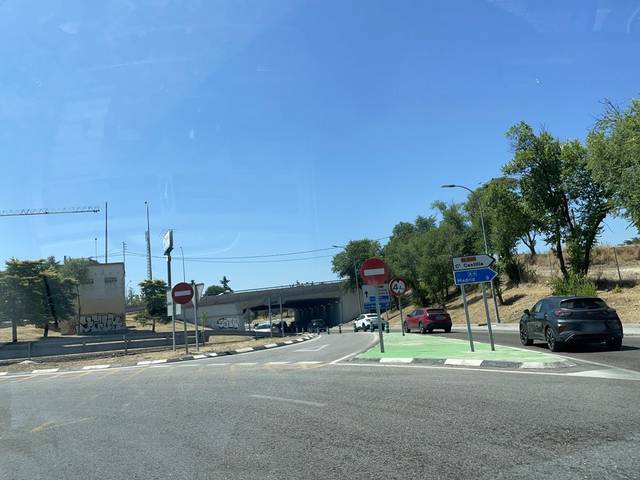
Region: Spain
Coordinates: 40.463, -3.771